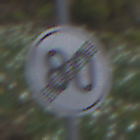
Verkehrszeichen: EndeGeschwindigkeit80
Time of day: MorningAfternoon
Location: Outdoor (Nature)
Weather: PartlyCloudy
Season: NotSpecified
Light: Natural